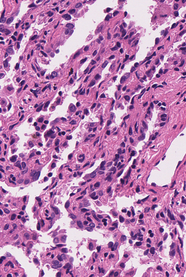
Tumor epithelial tissue: yes
Tumor-associated stroma tissue: yes
Normal tissue: no